Question: Recently I've come into issue that when debugging my deque implementation the size is returned correctly, mainly because it's obvious that 'size()' is called to determine it, while its last item is returned as null even if it isn't null. How come? Which function does debugger call to determine the value of element?
Note: the following tests do pass without throwing exceptions.

<URL>
<URL>
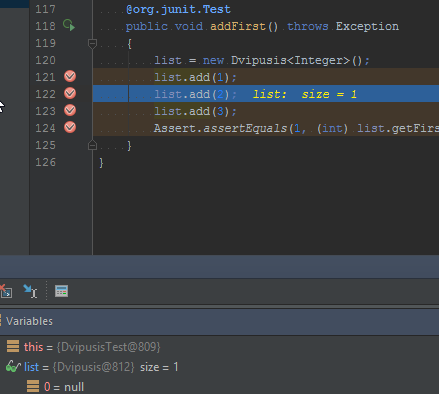
Answer: Methods called by java debugger are 'size()' to determine data structure's size while 'toArray()' is called to determine structure's content.
By the way, the mistake was at line 365, where instead of comparing index to size I compared array's size ('index+1') to its capacity.